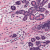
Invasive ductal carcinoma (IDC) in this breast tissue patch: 0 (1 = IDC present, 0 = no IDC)